Question: I am appending html elements to my site via JQuery but I am concerned about their placement. What I'm trying to do might be easiest explained with a picture.
I've got two large windows and two small windows. The large windows (models) are what are appended to the body of my html with JQuery after my form (with id #modelform) is submitted. The smaller windows (walds) are what are appended to the body of my html after a wald form (with class .wald) is submitted. Each model window comes with its own wald form (the button Wald Test). What I would like is for the wald window that is returned after submission of a .wald form to be displayed to the right hand side of its associated model window, instead of underneath it.
Instead of appending the wald window to the html body I would like to do something like $wald_element.appendTo() or something? Is this possible?

Here is the JQuery describing the process:
'''
var $counter = 0
//When the model form is submitted...
$("#modelform").submit(function() {
$counter++;
//It takes the values from the form (#mymodel)
//and posts the values via AJAX to '/estimate'...
$.post('/estimate', {name: $("#mymodel").val()}, function(data) {
//And the value returned from '/estimate' is appended to the html body.
var $model_var = data['title']
var $model_element = $('<div class="window">' + $model_var + '<form class="waldform" action="#" method="post"><input type="text" id="waldnum" value="' + $counter + '" style="display:none"/><input type="submit" value="Wald Test" /></form></div><br>');
$('body').append($model_element) ;
//When a waldform is submitted...
$(".waldform").submit(function() {
//The value in the form (#waldnum), which corresponds to a specific
//value (model) returned from '/estimate', is posted via AJAX to '/wald'
$.post('/wald', {name: $(this).find('#waldnum').val()}, function(data) {
//And the value returned from '/wald'is appended to the html body
var $wald_var = data['title']
var $wald_element = $('<div class="wald">' + $wald_var + '</div><br>');
$("body").append($wald_element);
});
return false ;
});
});
$(".waldform").off() ;
return false ;
});
'''
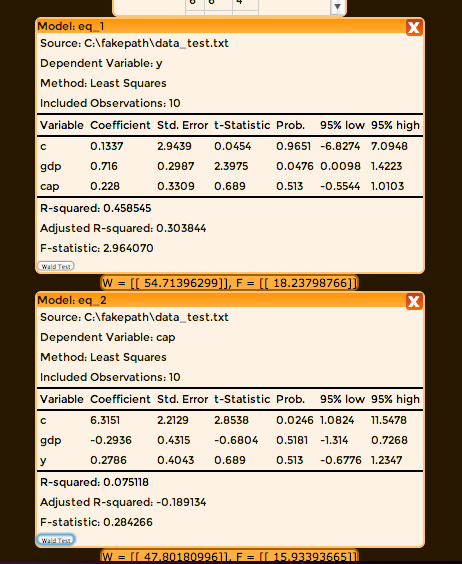
Answer: You can find the form that was submitted using 'event.target' in the 'submit' function, and use functions like '.parent()' to traverse the DOM and find the element (the window in your case) that you want to append the Wald element to.
'''
$('form').submit(function(event) {
...
$(event.target).parent().append($wald_element);
...
});
'''
<URL>
However, the way that's displayed will depend on the structure of your HTML and CSS. You could edit those so that the item is appended to a 'div' containing the main window. Or, if these windows are moveable and you're using absolute positioning, you can set the position of the new Wald element based on the 'offset' of the Model element.
'''
$wald_element.css({
position: 'absolute',
top: target.offset().top,
left: target.offset().left + target.width()
});
'''
<URL>
That example uses jQuery UI to allow the elements to be moved, but if you're using something else or the windows aren't moveable, it should still work.